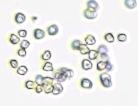
Label: Phaeocystis